Interaction volume radius: 5 \u00c5
Interaction volume height: 20 \u00c5
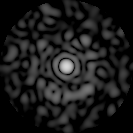
Disorder parameter: 0.8538